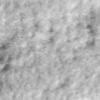
Label: no_change